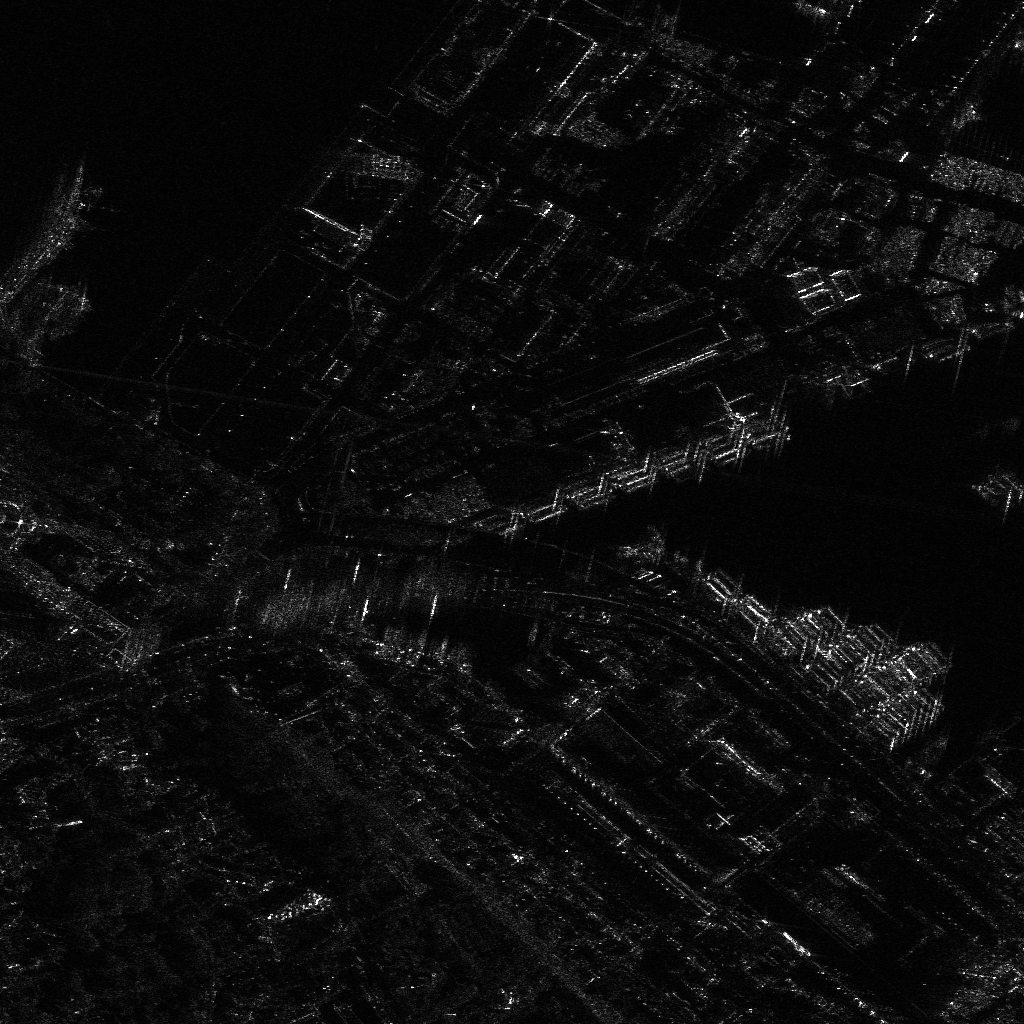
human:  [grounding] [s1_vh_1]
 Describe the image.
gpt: In the satellite image, there is  <ref>1 small ore-oil </ref> <box>[[2, 16, 4, 32, 38]]</box> located at top left,  <ref>1 large container </ref> <box>[[2, 24, 4, 34, 37]]</box> located at top left,  <ref>1 large container </ref> <box>[[4, 26, 6, 36, 37]]</box> located at left,  <ref>1 medium container </ref> <box>[[77, 0, 81, 1, 27]]</box> located at top right,  <ref>19 medium container </ref> <box>[[88, 62, 92, 64, 48], [87, 63, 91, 65, 41], [86, 65, 90, 66, 41], [84, 65, 88, 67, 41], [83, 67, 87, 68, 41], [89, 67, 92, 68, 41], [82, 67, 86, 69, 41], [87, 68, 91, 69, 41], [83, 61, 86, 62, 48], [82, 62, 85, 63, 48], [82, 62, 86, 63, 40], [80, 63, 84, 65, 40], [81, 63, 85, 64, 40], [79, 64, 82, 66, 40], [79, 59, 82, 60, 40], [77, 60, 81, 61, 40], [76, 60, 80, 62, 40], [75, 62, 79, 63, 40], [75, 61, 79, 62, 40]]</box> located at right,  <ref>2 medium container </ref> <box>[[86, 69, 90, 71, 41], [85, 70, 88, 72, 41]]</box> located at bottom right.